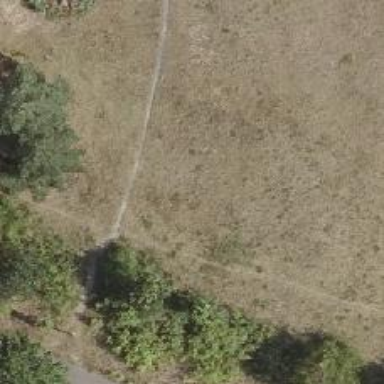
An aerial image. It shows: Dirt path.